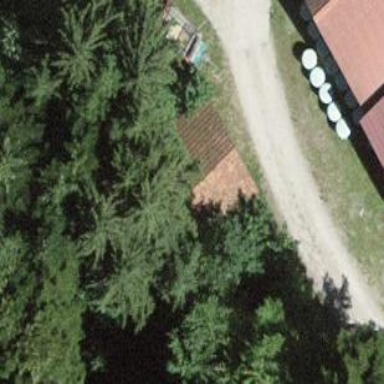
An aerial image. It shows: Barn.